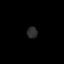
Tissue: lung
Cell type: Endothelial cells
Senescence score: 0.5472
Nuclear area (px): 115
Mean DAPI intensity: 44.4